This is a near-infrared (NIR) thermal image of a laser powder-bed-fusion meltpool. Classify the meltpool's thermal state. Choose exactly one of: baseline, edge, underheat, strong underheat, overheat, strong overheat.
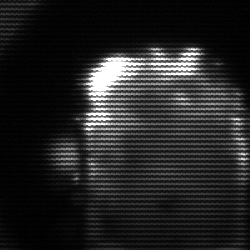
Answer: baseline